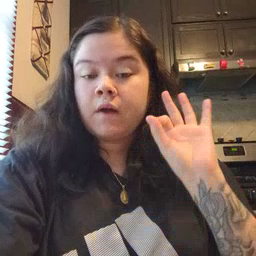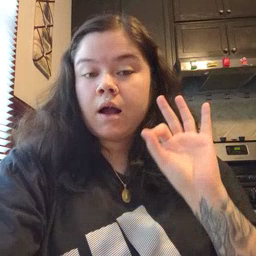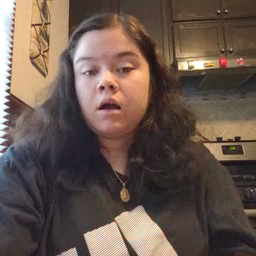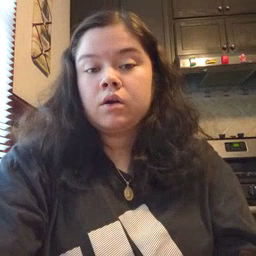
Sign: find